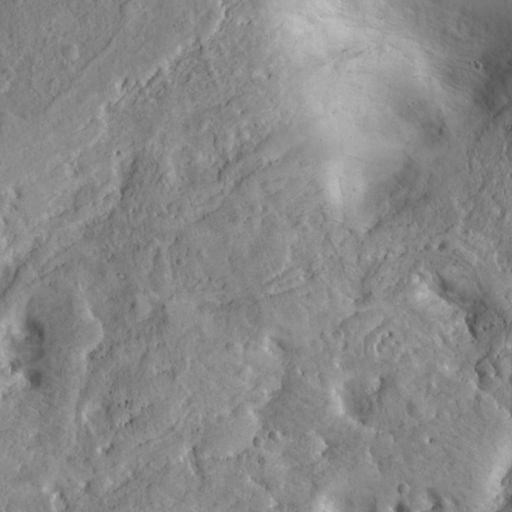
Classes present: Background, Cone